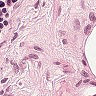
Metastatic tissue present: no